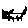
Label: cat